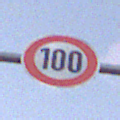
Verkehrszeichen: Geschwindigkeit100
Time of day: SunriseSunset
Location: Outdoor (Suburban)
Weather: PartlyCloudy
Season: NotSpecified
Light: Natural